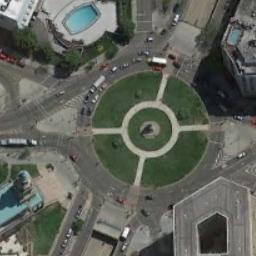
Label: roundabout